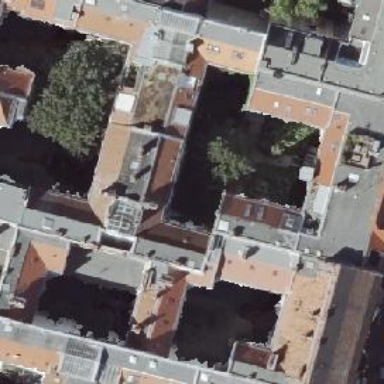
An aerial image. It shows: Building with apartments featuring unique double saltbox roof shape.